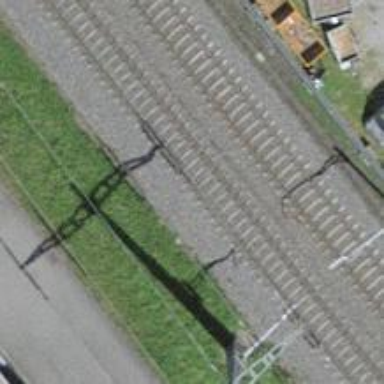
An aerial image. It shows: Single-track electrified railway with contact line.